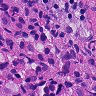
Metastatic tissue present: yes